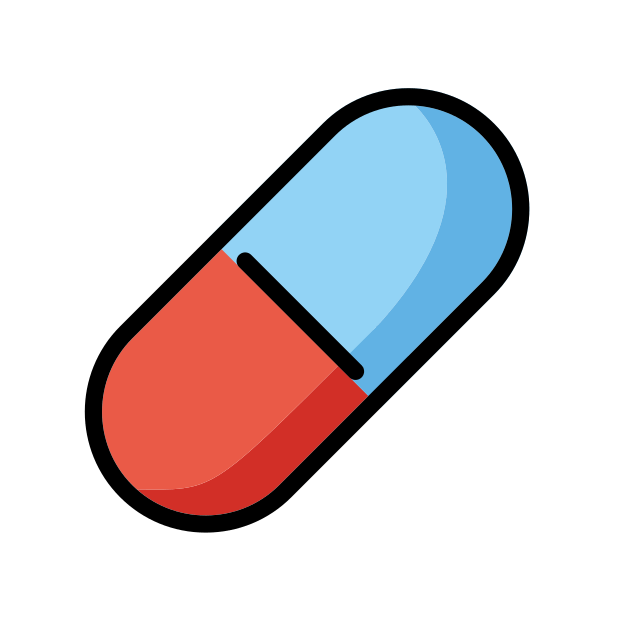
pill